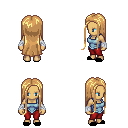
a pixel art fantasy rpg character, female body template, human, tanned skin, blue vest, red pants, light blonde extra-long hairstyle, white cloth bandages, black slippers, four views (front, back, left, right), 2x2 character sprite sheet, small pixel art, hard edges, no anti-aliasing